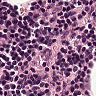
Metastatic tissue present: no